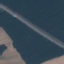
Land use / land cover class: Highway